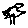
Label: tree